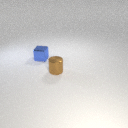
small blue metal cube to the left of small brown metal cylinder